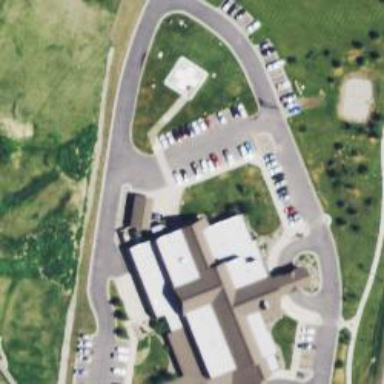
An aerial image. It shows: Hospital building.